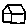
Label: house